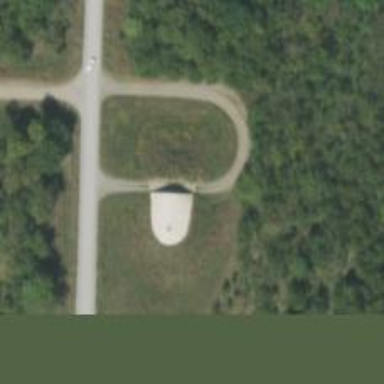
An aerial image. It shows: Military bunker.